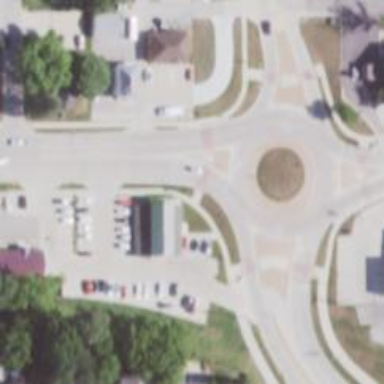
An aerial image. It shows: Primary highway intersecting roundabout.